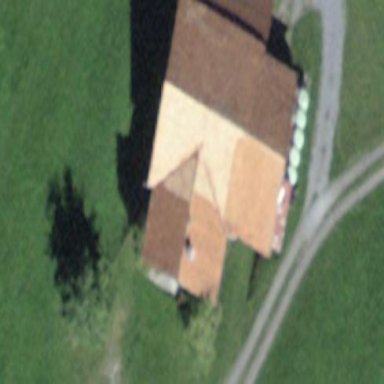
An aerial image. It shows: Rural barn.